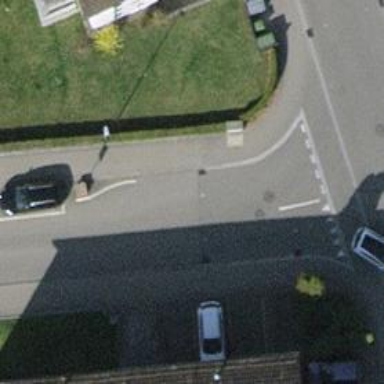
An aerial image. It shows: Street cabinet of man-made origin.